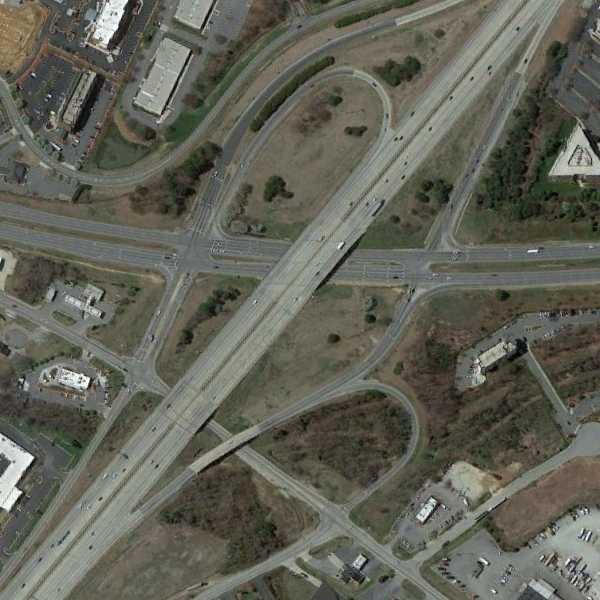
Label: Viaduct